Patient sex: M
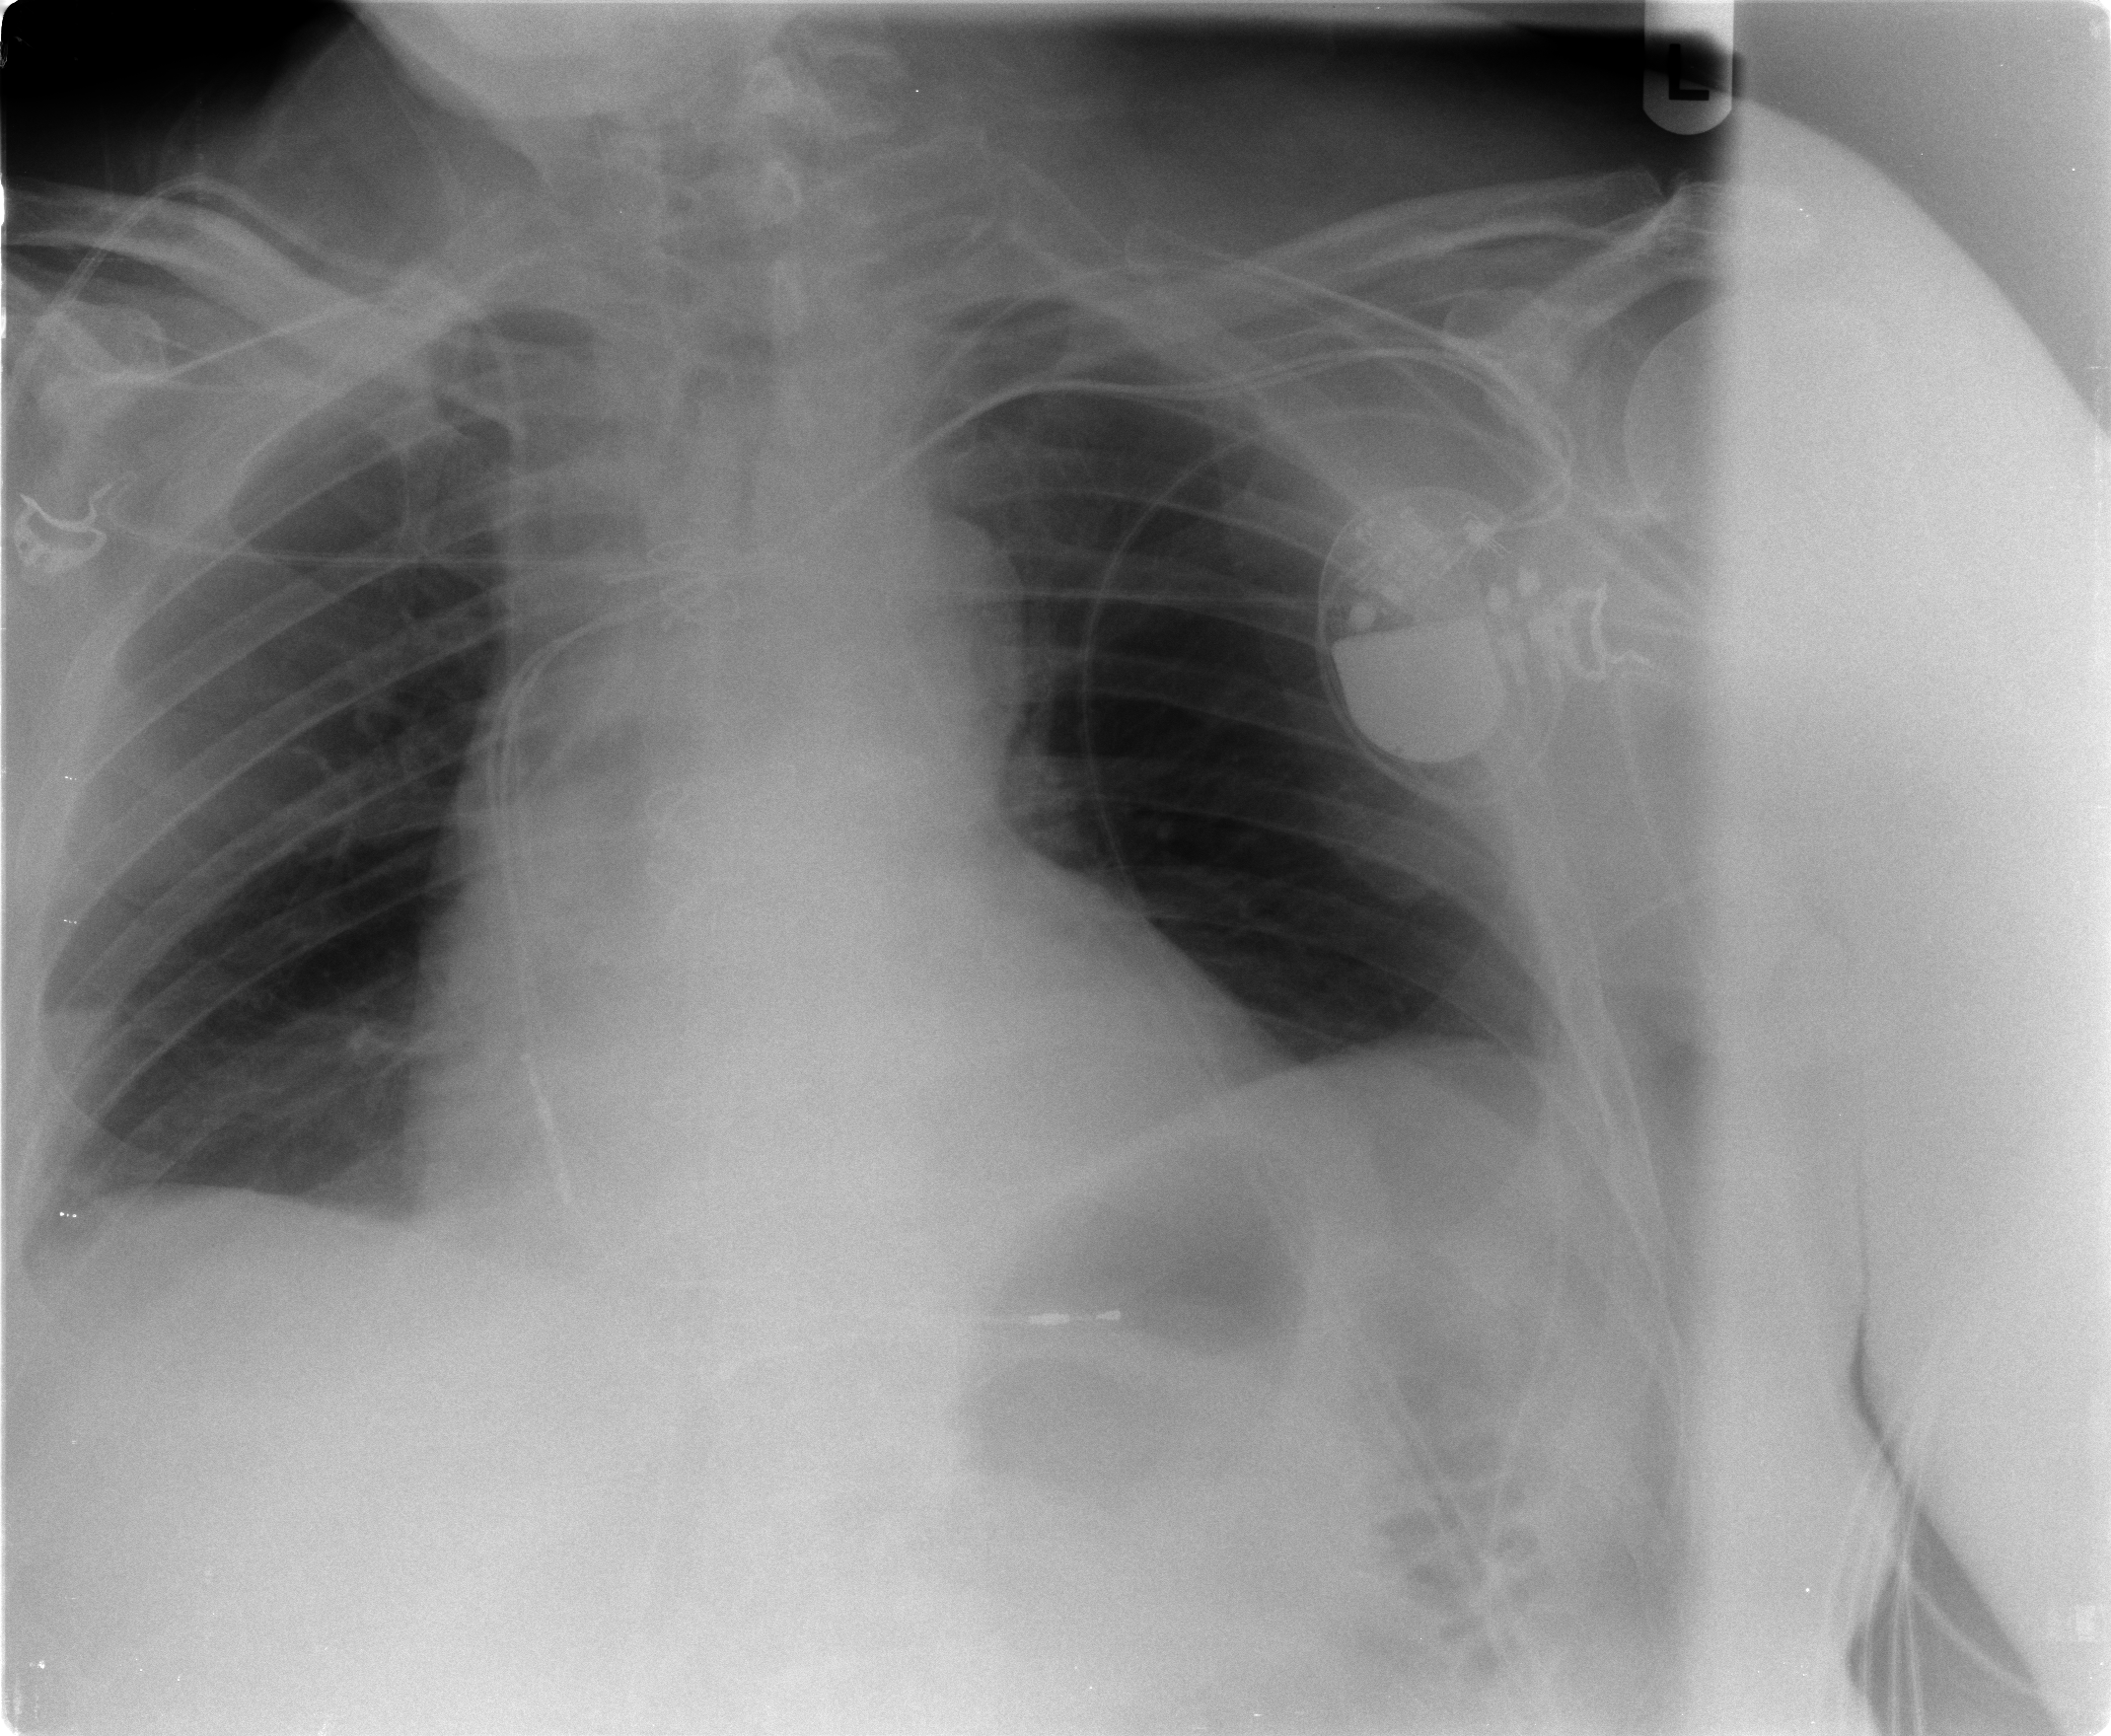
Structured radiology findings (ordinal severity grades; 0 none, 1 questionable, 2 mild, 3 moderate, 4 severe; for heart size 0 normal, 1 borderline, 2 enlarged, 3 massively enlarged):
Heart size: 2
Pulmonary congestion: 0
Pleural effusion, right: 0
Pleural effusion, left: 1
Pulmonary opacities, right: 0
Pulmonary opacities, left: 0
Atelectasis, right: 1
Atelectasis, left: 1